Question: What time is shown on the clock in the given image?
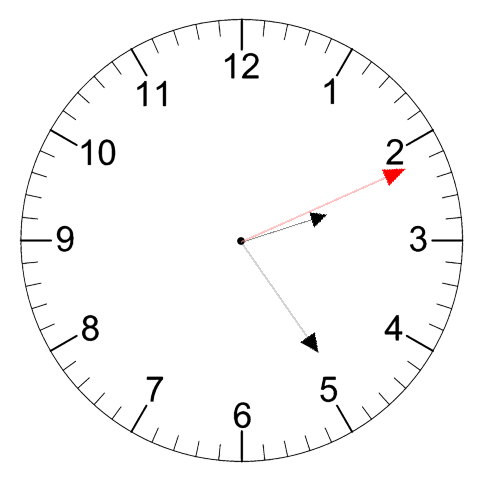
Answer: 02:24:11